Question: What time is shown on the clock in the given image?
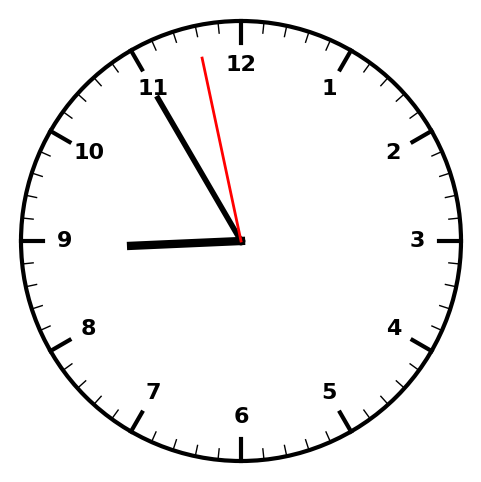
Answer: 08:54:58